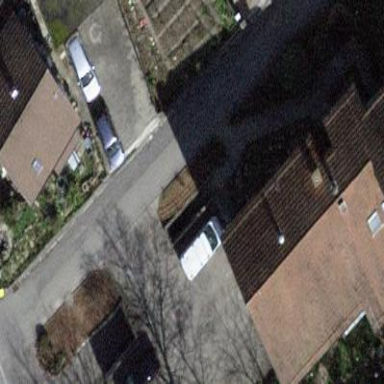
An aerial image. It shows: Building with tile roof.